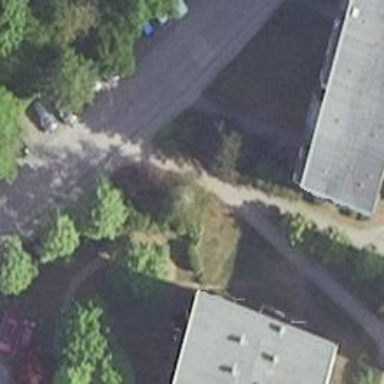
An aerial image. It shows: Footway along the road.